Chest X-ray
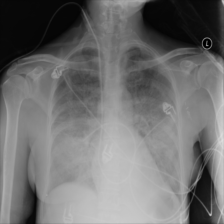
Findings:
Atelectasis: negative
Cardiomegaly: negative
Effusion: negative
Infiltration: negative
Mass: negative
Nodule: negative
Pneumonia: negative
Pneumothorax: negative
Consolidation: positive
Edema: positive
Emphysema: negative
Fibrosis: negative
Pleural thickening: negative
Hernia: negative